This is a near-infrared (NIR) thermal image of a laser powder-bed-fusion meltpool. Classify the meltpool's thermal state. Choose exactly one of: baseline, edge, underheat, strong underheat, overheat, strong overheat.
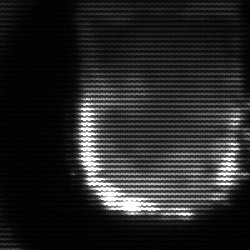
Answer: baseline